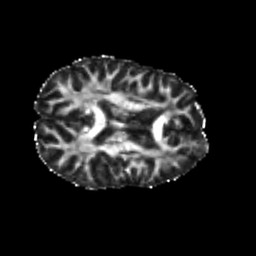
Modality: FA
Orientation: axial
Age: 22
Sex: female
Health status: healthy
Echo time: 0.074 s